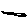
Label: line